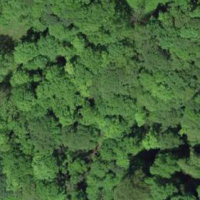
EUNIS habitat code: 44
Species observed at this site:
Abraxas sylvata